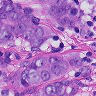
Metastatic tissue present: yes